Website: macys
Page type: gifting
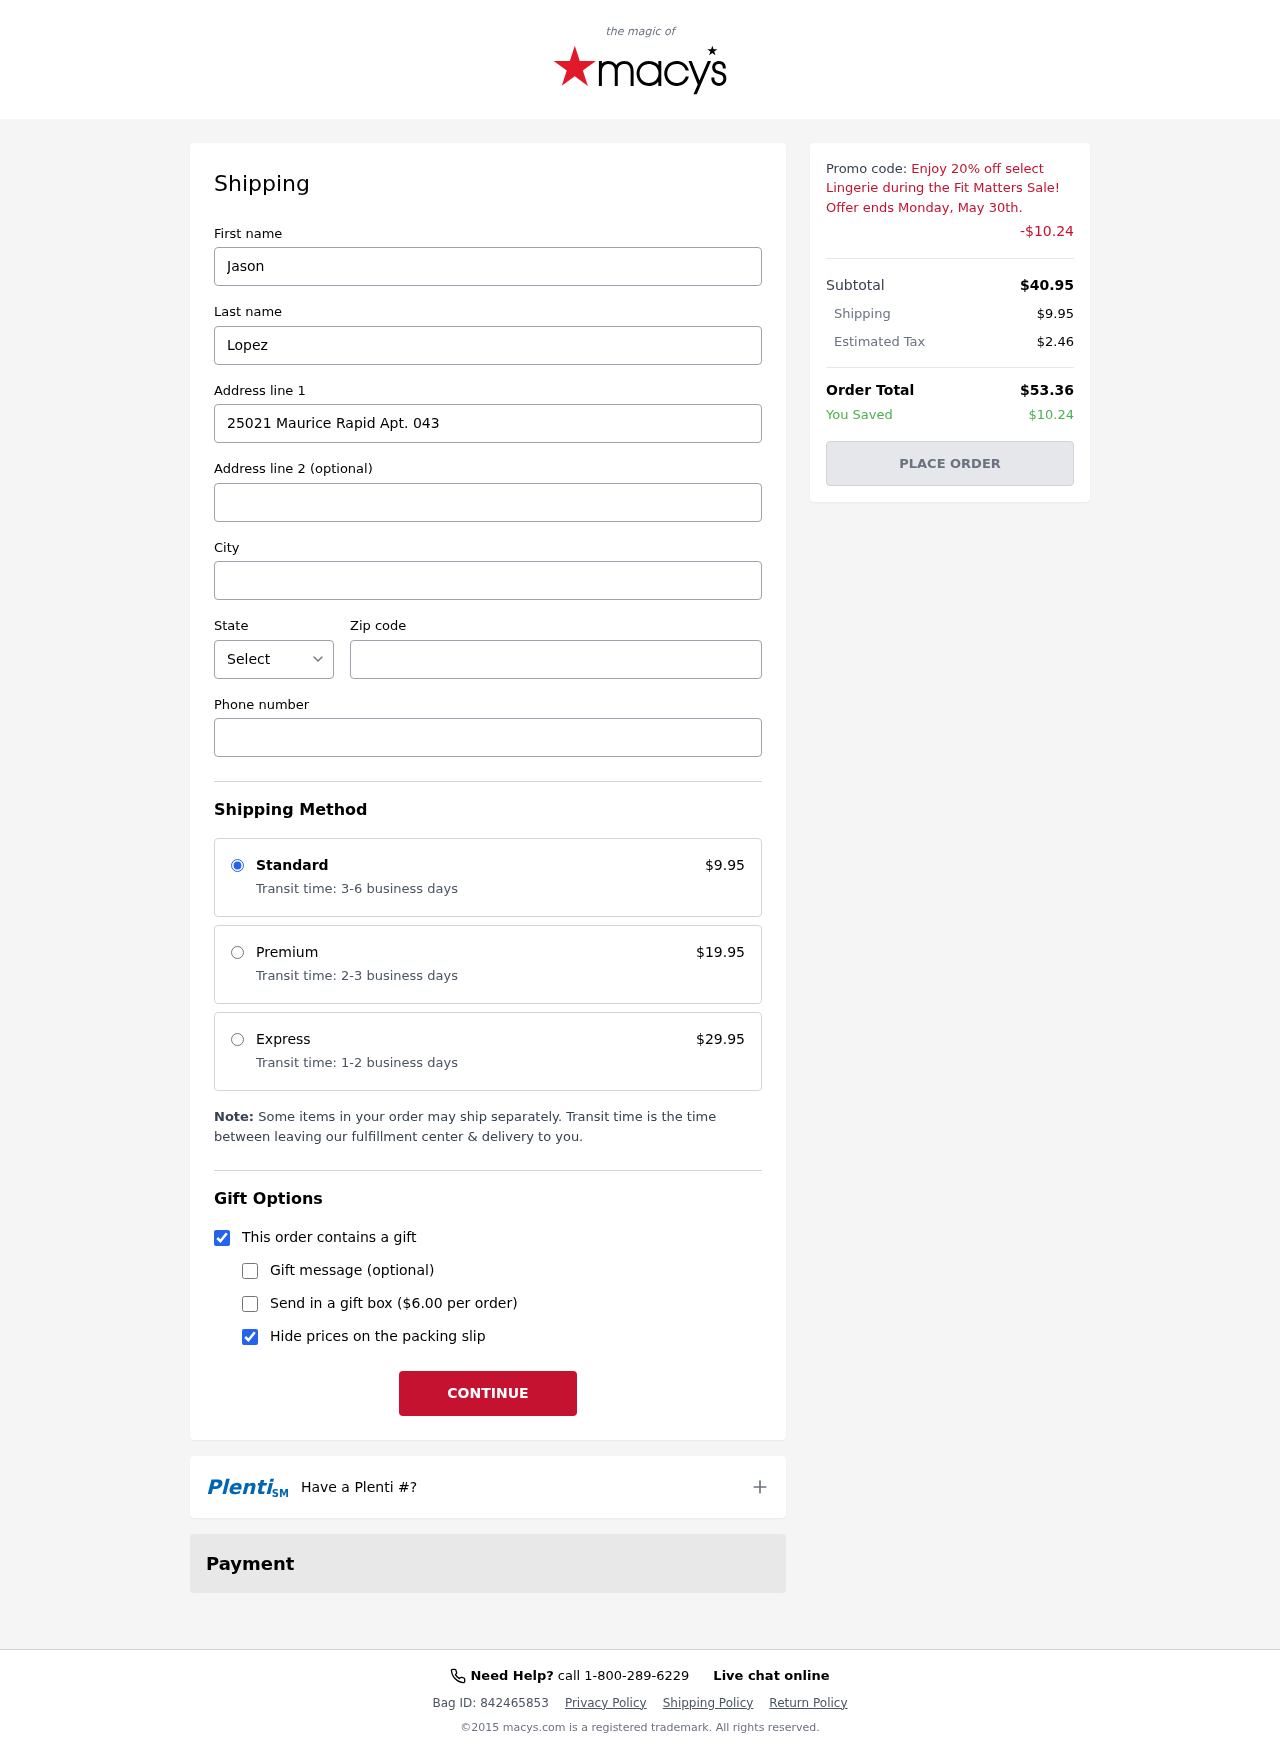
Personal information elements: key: PII_CITY
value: Port Brittneymouth
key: PII_FIRSTNAME
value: Jason
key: PII_LASTNAME
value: Lopez
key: PII_PHONE
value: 2189864653
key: PII_POSTCODE
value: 28763
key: PII_STATE_ABBR
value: MN
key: PII_STREET
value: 25021 Maurice Rapid Apt. 043
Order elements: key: ORDER_SHIPPING_COST
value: $9.95
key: ORDER_DISCOUNT
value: -$10.24
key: ORDER_SUBTOTAL
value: $40.95
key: ORDER_TAX
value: $2.46
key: ORDER_TOTAL
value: $53.36
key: ORDER_SAVINGS
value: $10.24